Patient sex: F
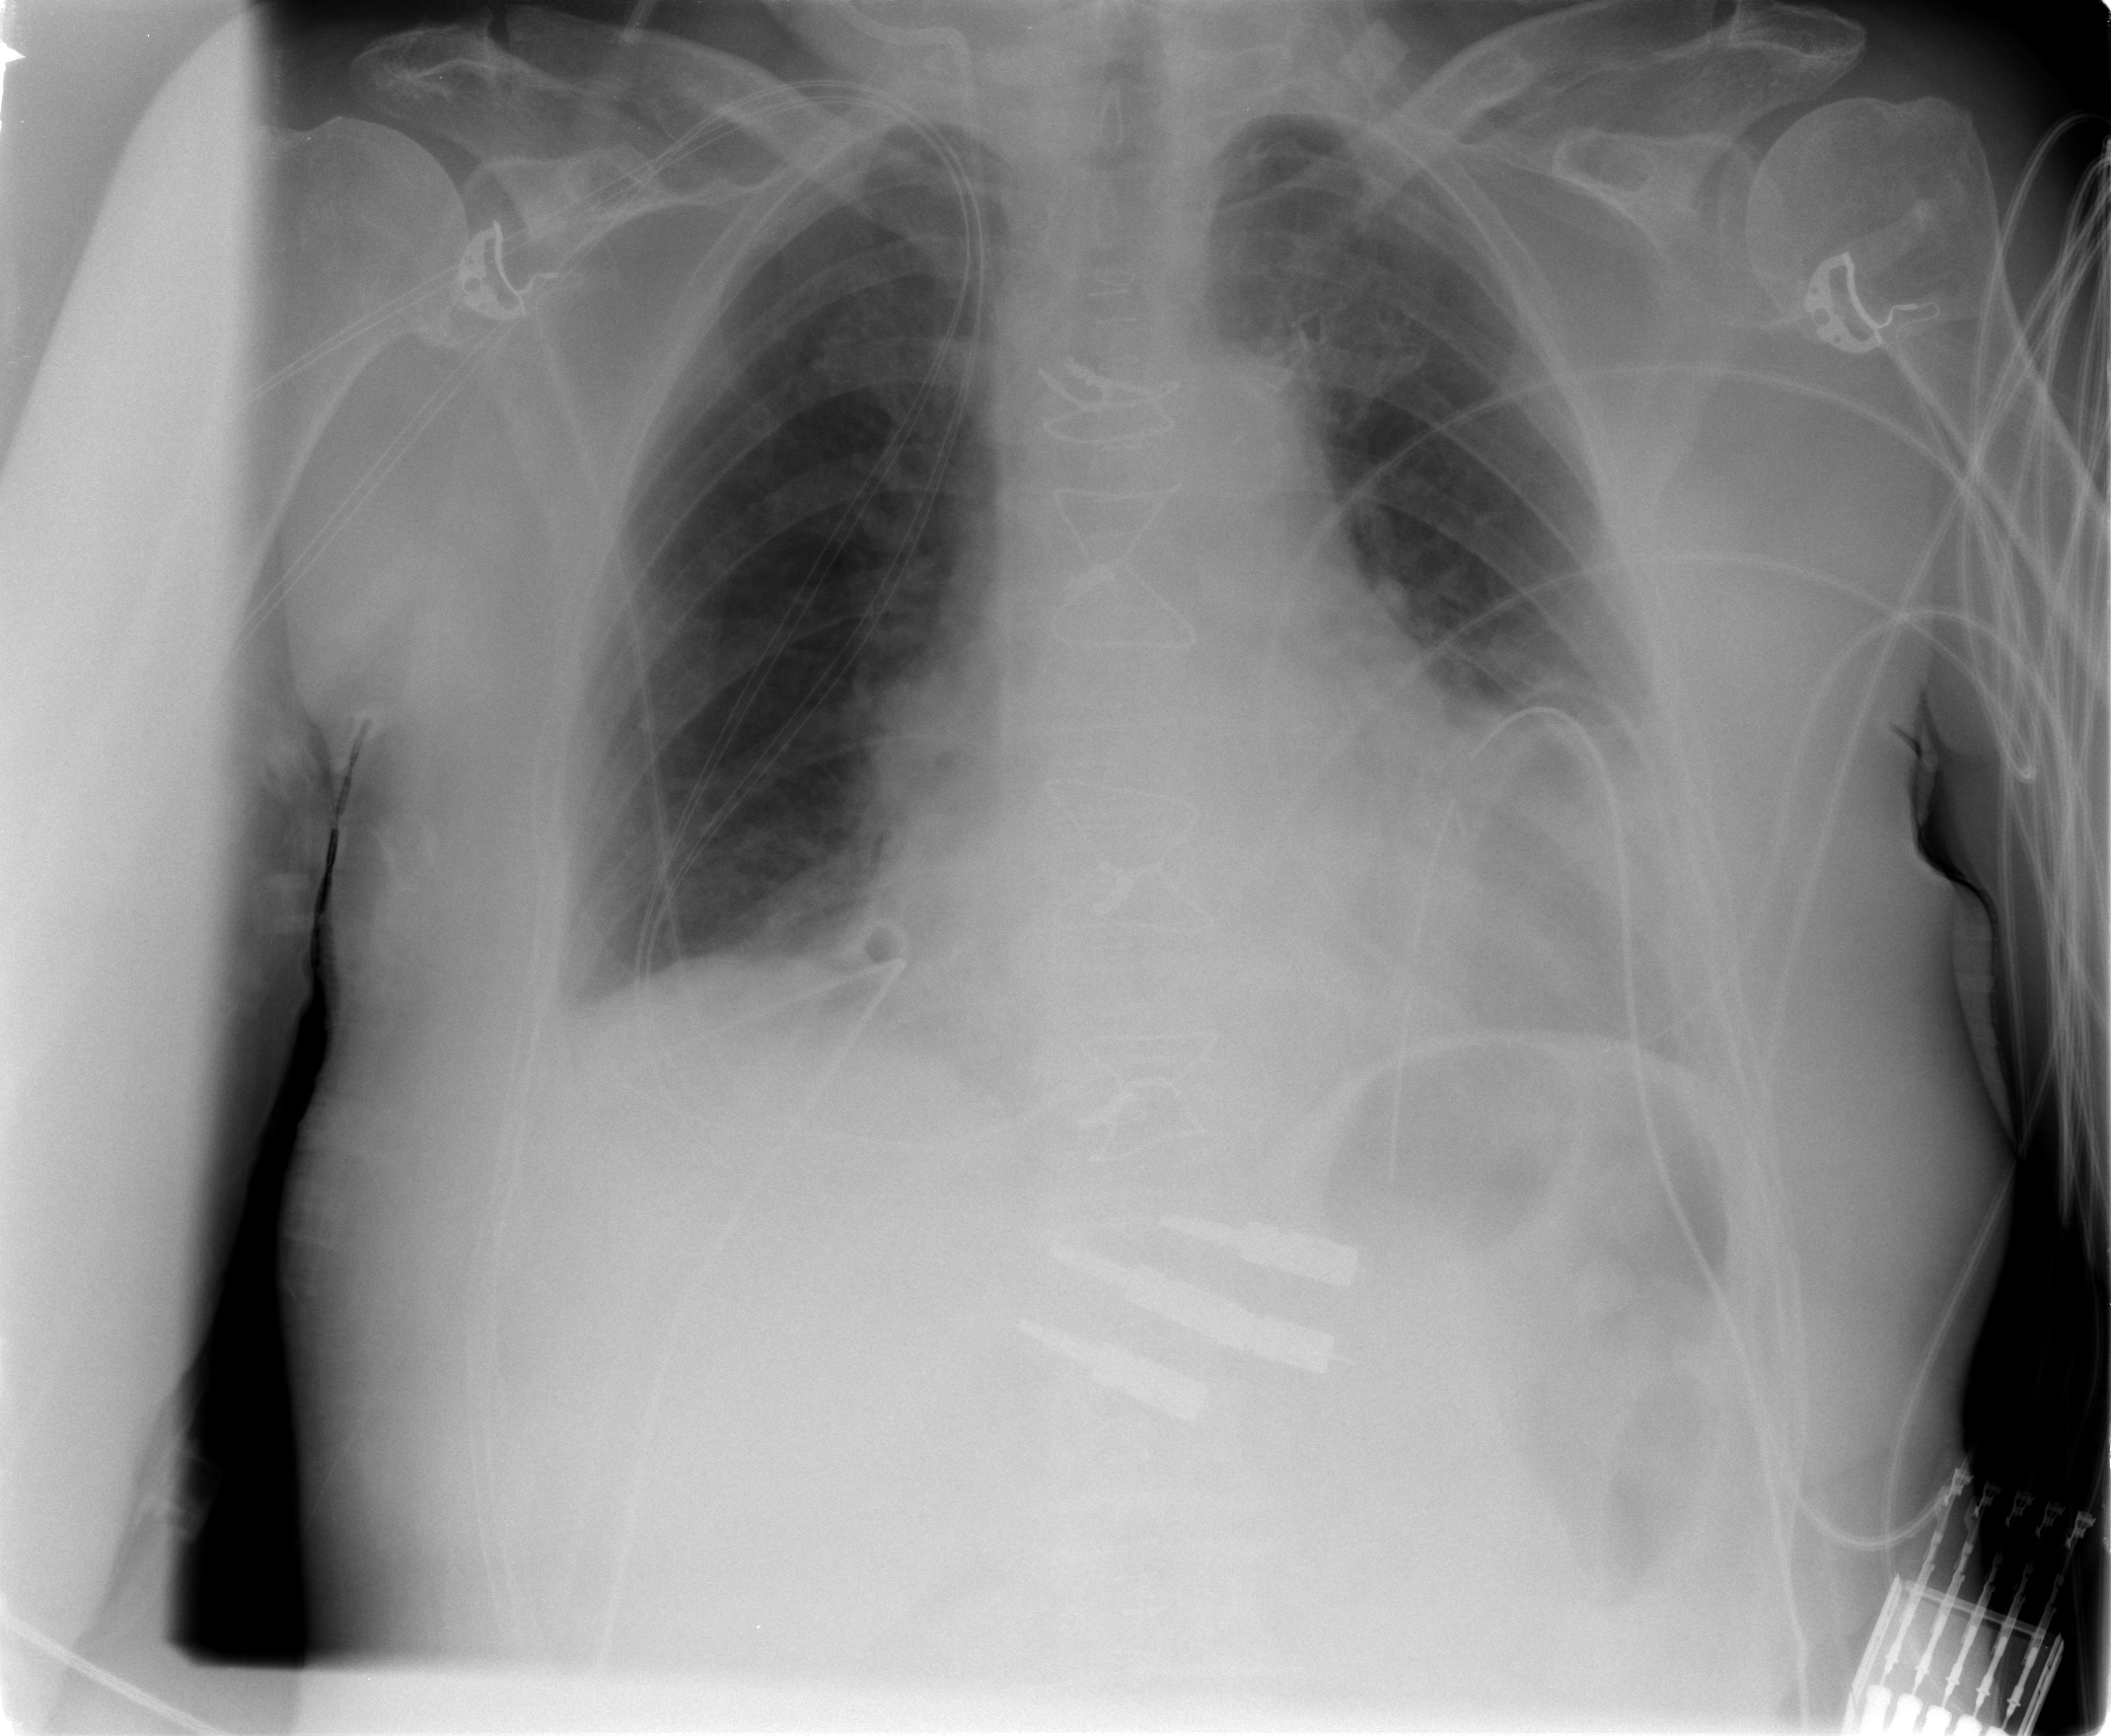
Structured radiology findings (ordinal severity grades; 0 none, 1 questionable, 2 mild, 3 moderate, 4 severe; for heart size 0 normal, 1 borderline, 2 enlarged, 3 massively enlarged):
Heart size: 0
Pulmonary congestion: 0
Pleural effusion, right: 1
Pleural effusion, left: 2
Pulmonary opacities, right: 0
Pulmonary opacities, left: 0
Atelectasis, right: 2
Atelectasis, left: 2